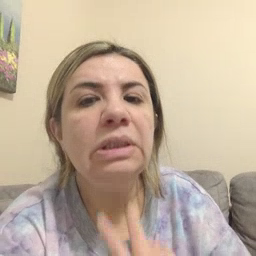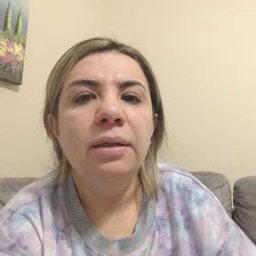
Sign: stuck